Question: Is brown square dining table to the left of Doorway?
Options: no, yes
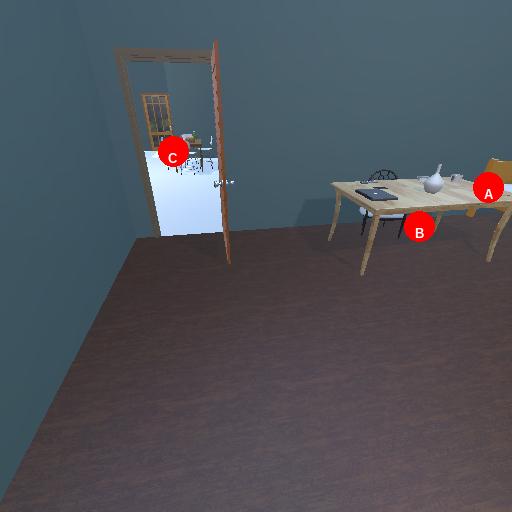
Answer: no